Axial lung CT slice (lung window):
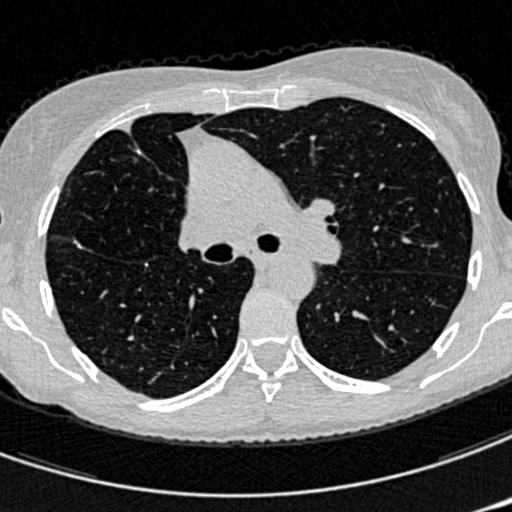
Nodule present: no